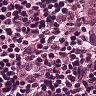
Metastatic tissue present: yes